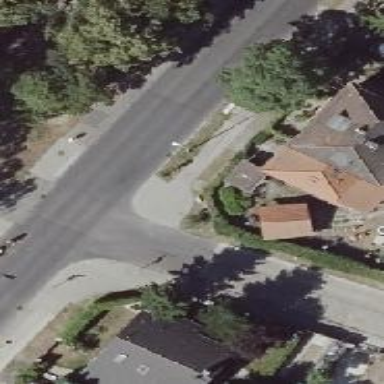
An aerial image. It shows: Residential road with asphalt surface. There is sidewalk on the left side.